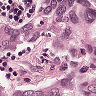
Metastatic tissue present: yes